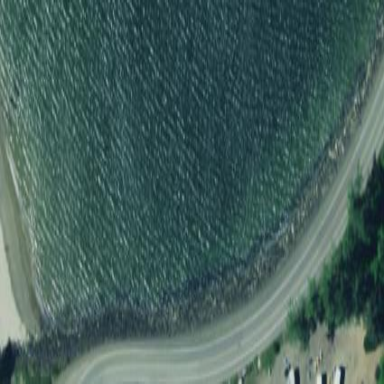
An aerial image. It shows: Breakwater structure.